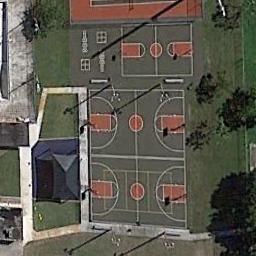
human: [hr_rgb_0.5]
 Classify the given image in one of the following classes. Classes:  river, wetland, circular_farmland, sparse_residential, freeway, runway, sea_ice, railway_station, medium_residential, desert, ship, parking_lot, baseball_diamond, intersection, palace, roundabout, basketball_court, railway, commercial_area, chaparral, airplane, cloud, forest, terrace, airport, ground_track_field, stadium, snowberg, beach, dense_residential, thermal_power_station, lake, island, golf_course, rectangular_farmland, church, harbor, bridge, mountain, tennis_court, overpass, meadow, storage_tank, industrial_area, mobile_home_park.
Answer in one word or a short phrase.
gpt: basketball_court